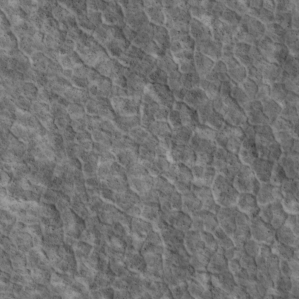
Label: non_frost